Question: What is the reading of the measurement in the image?
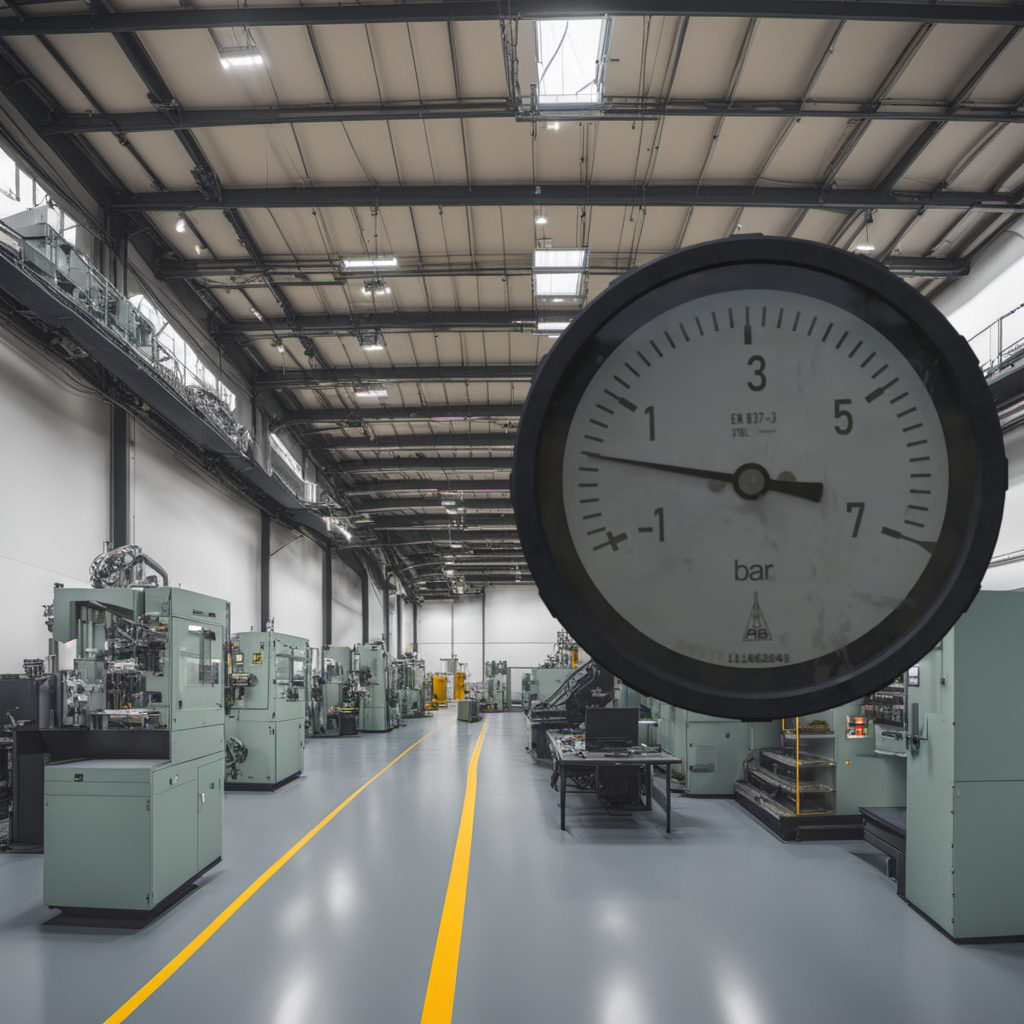
Answer: The result is 0.22
Question: What is the value range of the measurement in the image?
Answer: The range is from -1 to 7
Question: What is the minimum and maximum reading range of the measurement in the image?
Answer: The minimum value is -1 and the maximum value is 7